Current action and preconditions to check: trajectory_clear

Your task: For each precondition in the list above, predict whether it will hold at this action.

Consider the current scene as observed from the mobile robot's camera, and analyze the predicted future states of all dynamic agents (e.g., people, animals, vehicles, or any moving entities) within the NEXT SECOND.

IMPORTANT: Only answer "very likely" if you are absolutely certain—based on strong, clear evidence—that a dynamic agent will violate the precondition in the predicted future state. Do NOT answer "very likely" for unlikely, ambiguous, or low-probability risks.

Ask yourself for each precondition: Is there a high probability, with clear and convincing evidence, that the predicted future states of any dynamic agent will interfere with the predicted future state of the currently executing action within the NEXT SECOND, causing that precondition to fail?

Assess the risk level based on these predictions. Use "likely" or "very likely" if motions create a clear risk of interference.

Use "neutral" or "improbable" if agents are nearby but their predicted paths are clearly diverging or non-conflicting.

Failure Risk Categories: "very improbable", "improbable", "neutral", "likely", "very likely"

Answer Format: Output ONLY the probability_of_failure value from these categories: "very improbable", "improbable", "neutral", "likely", "very likely"

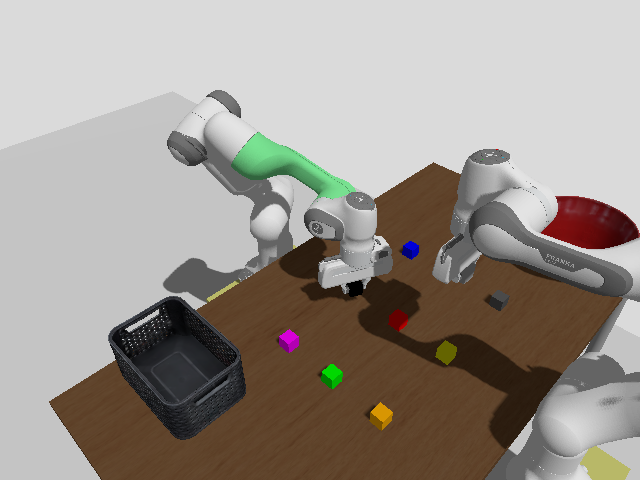

Answer: very improbable